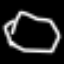
Label: octagon